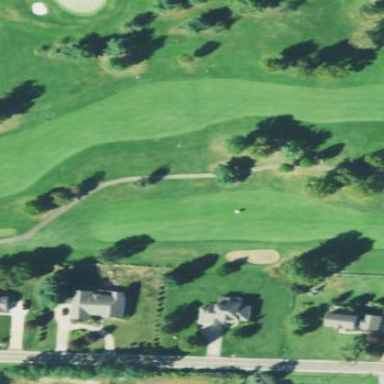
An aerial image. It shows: Grassy area designated as golf fairway.